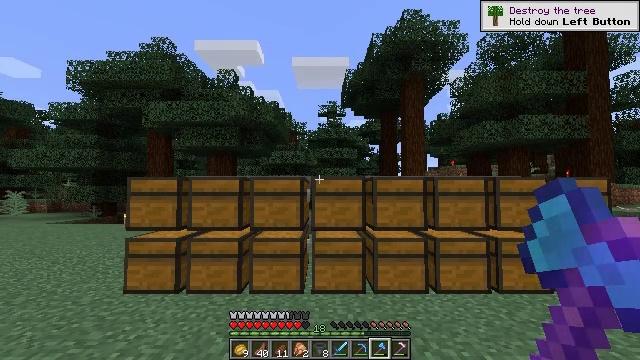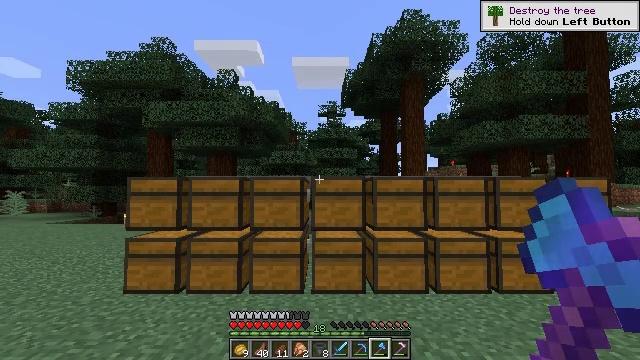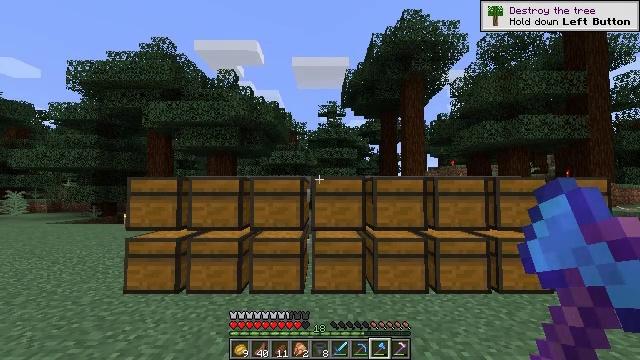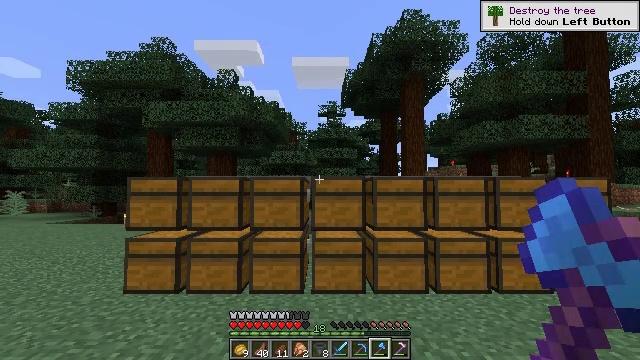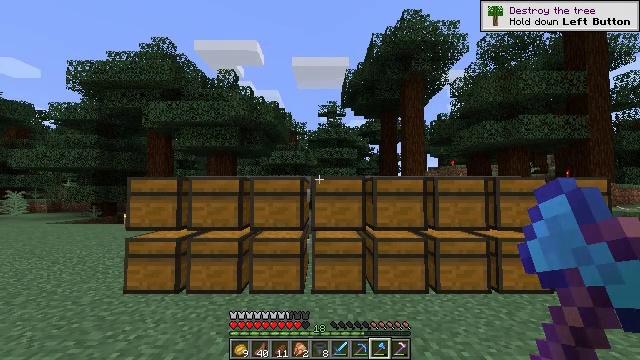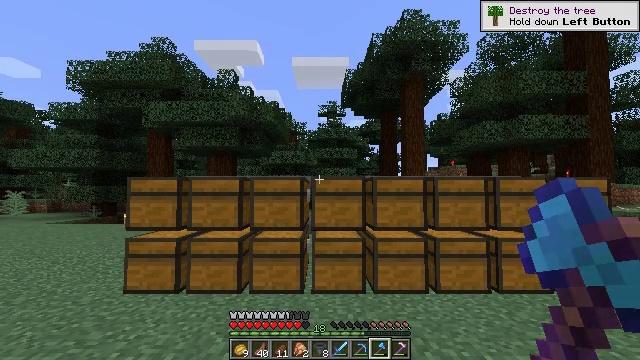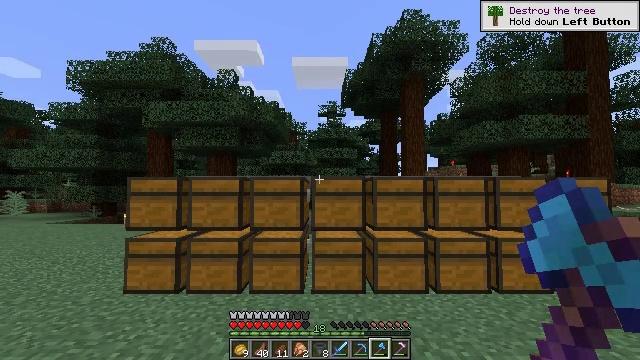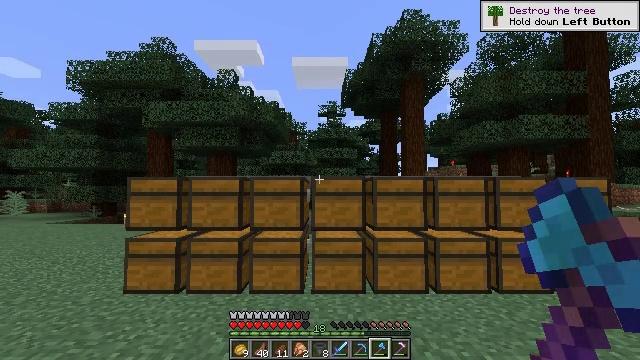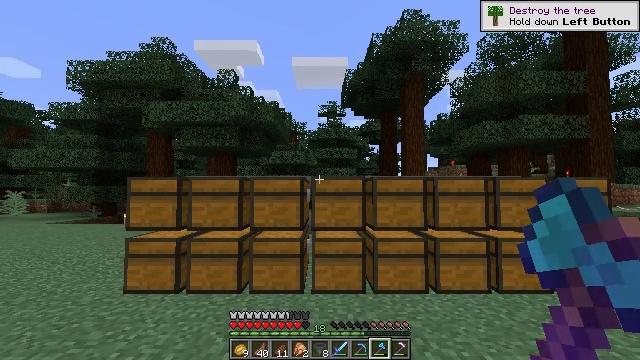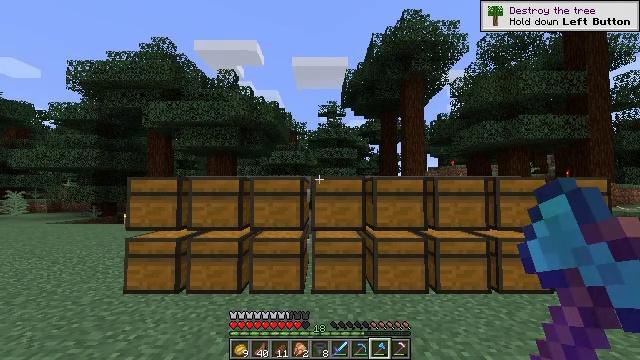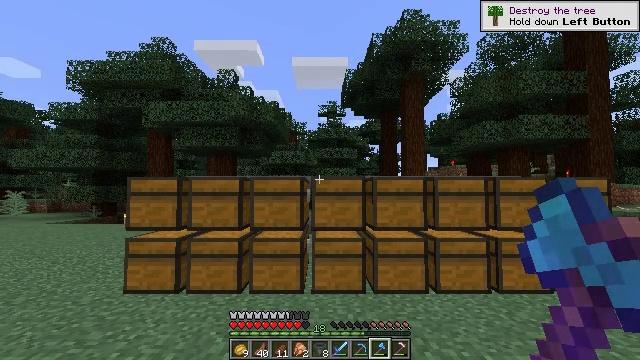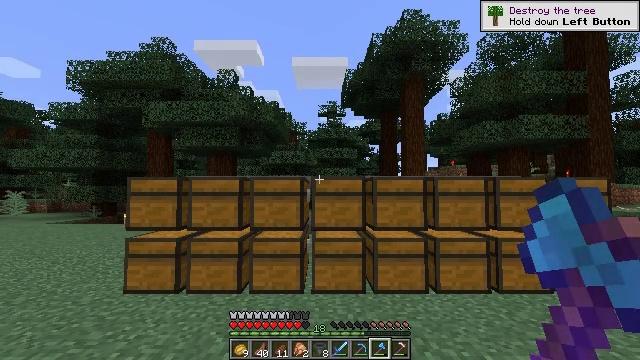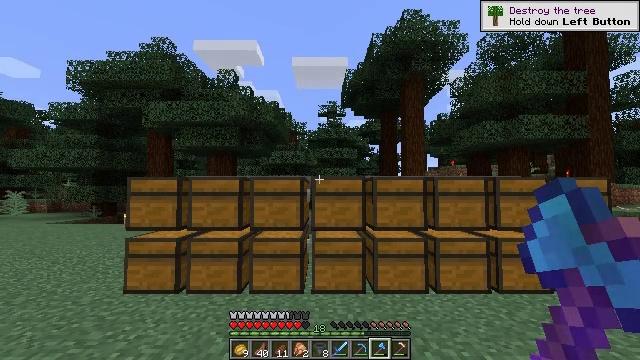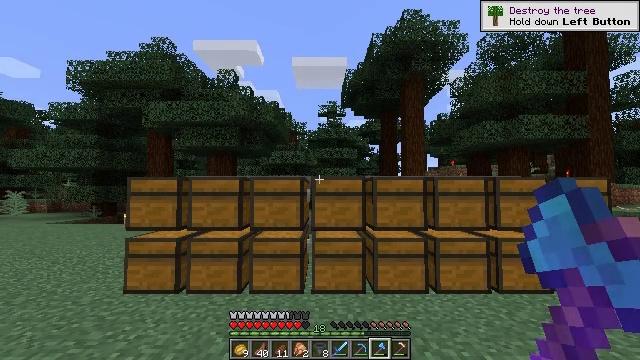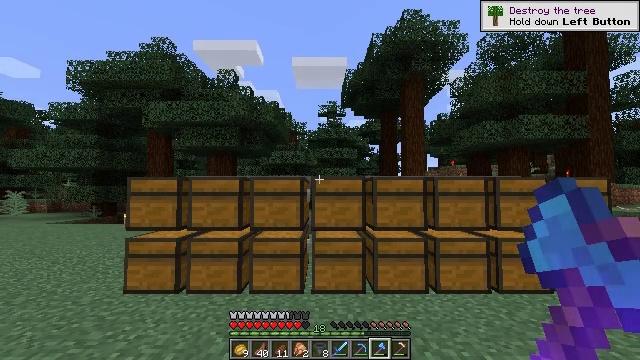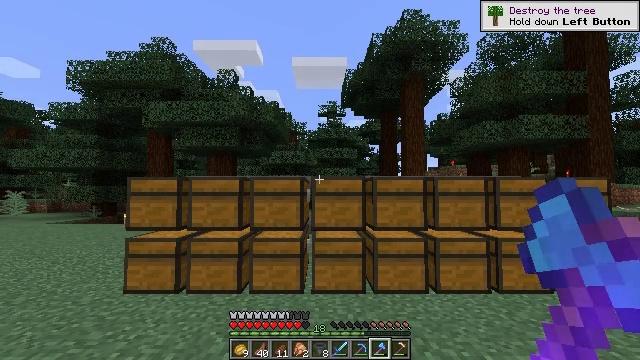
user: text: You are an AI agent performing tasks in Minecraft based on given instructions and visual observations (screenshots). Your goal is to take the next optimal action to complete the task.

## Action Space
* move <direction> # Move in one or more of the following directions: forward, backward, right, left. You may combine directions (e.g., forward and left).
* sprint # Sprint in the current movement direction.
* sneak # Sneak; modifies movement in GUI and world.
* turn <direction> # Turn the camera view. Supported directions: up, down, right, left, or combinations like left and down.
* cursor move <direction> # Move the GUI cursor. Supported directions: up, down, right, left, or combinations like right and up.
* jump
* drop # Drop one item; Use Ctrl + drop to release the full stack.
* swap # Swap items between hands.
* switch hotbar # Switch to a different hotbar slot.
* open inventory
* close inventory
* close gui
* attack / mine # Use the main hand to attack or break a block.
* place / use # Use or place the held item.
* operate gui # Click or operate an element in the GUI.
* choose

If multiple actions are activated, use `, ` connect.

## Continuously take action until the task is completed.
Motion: motion action
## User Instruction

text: Harvest the large fern for decoration.
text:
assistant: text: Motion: no_op
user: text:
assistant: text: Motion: no_op
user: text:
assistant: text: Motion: no_op
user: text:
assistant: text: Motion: no_op
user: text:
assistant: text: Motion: no_op
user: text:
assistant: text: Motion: no_op
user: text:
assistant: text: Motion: no_op
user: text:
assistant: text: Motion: no_op
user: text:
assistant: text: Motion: no_op
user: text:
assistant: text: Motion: no_op
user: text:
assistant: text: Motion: no_op
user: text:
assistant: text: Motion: no_op
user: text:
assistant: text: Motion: no_op
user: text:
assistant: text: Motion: no_op
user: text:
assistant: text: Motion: no_op
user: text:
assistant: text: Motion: no_op
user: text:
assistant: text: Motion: no_op
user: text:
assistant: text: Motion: no_op
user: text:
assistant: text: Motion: no_op
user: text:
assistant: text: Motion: no_op
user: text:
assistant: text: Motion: no_op
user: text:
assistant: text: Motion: no_op
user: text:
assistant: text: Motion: no_op
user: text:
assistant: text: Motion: no_op
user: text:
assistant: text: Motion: no_op
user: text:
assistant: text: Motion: no_op
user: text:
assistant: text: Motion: no_op
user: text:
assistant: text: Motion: no_op
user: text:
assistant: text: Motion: no_op
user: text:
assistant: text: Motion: no_op